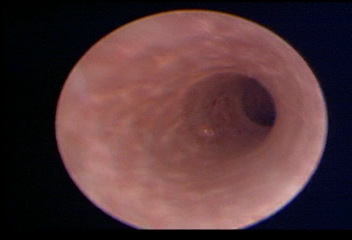
Modality: WLC
Class: Normal mucosa
Bladder cancer association: No